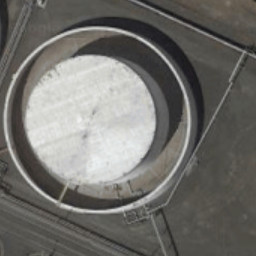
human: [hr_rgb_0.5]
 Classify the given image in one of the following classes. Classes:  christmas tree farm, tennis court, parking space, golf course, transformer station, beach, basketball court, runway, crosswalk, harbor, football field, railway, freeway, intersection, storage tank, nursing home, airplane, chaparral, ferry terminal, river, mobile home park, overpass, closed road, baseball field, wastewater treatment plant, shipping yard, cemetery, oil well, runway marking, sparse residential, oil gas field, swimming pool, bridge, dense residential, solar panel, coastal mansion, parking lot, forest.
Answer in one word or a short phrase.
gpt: storage tank